Question: The binary words I'm referring to are from this image:

I have already found what I believe to be correct answers. I just want to double check and be sure.
Line1:
'''
R[33] <- SEXT13(R[37]);
'''
Line2:
'''
R[33] <- ADD(R[rs1], R[33]);
GOTO 1793;
'''
Line3:
'''
R[33] <- ADD(R[rs1], R[rs2]);
IF R[IR[13]] THEN GOTO 1810;
'''
I appreciate any help you can give me
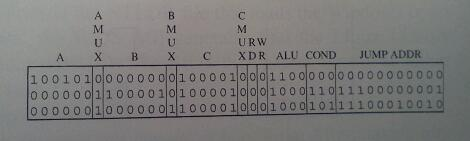
Answer: At least if 'R[IR[13]]' means the of '%ir' and which could only possibly be 'r0' or 'r1' as is a bit.
---
A more detailed analysis:
'''
A AMUX B BMUX C CMUX WR RD ALU
Binary 100101 0 000000 0 100001 0 0 0 1100
Meaning 37 MIR 0 MIR 33 MIR No Wr. No Rd. SEXT13(A)
COND JUMP ADDR
Binary 000 <PHONE>
Meaning Use Next Address 0
'''
'r33 = SEXT13(r37)', .
'''
A AMUX B BMUX C CMUX WR RD ALU
Binary 000000 0 100001 0 100001 0 0 0 1100
Meaning 0 rs1 33 MIR 33 MIR No Wr. No Rd. ADD(A,B)
COND JUMP ADDR
Binary 110 <PHONE>
Meaning Use Jump Address 1793
'''
'r33 = ADD rs1, r33', .
'''
A AMUX B BMUX C CMUX WR RD ALU
Binary 000000 0 000000 0 100001 0 0 0 1100
Meaning 0 rs1 0 rs2 33 MIR No Wr. No Rd. ADD(A,B)
COND JUMP ADDR
Binary 101 <PHONE>
Meaning Use Jump Address if IR[13] = 1 1810
'''
'r33 = ADD rs1, rs2', .
Where 'rs1' and 'rs2' are the registers specified in the instruction in '%ir'.